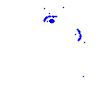
Particle: pion